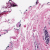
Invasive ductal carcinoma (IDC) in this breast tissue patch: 0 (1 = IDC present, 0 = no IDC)